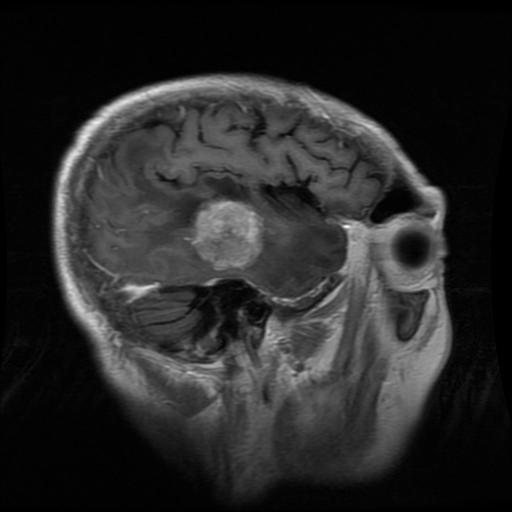
Label: meningioma